Interaction volume radius: 5 \u00c5
Interaction volume height: 20 \u00c5
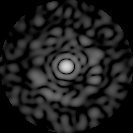
Disorder parameter: 0.8487